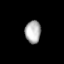
Tissue: lung
Cell type: Epithelial cells
Senescence score: 0.2028
Nuclear area (px): 346
Mean DAPI intensity: 176.425